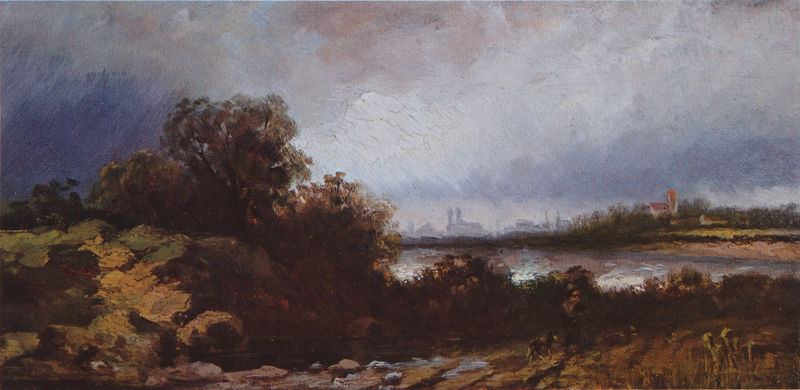
Titel: Blick auf München von Süden über die Isar
Künstler: Eduard d. Ä. Schleich
Standort: München
Institution: Privatbesitz
Schlagwörter: baum, blau, dunkel, felsen, gewitter, himmel, mann, schatten, wasser, weiß, wolken, bäume, fluss, gelb, grün, impressionismus, kirchturm, landschaft, ocker, see, stadt, ufer, braun, grau, hintergrund, licht, vordergrund, dach, gebäude, gras, haus, hund, rot, weg, wiese, wolke, beige, malerei, mensch, stein, steine, öl, bach, erde, ferne, gräser, horizont, häuser, hügel, nass, natur, wind, busch, büsche, gebüsch, gewässer, kirche, sonne, sträucher, pflanzen, england, renaissance, rosa, anhöhe, turm, bewölkt, strand, düster, ansicht, ort, fels, violett, geröll, herbst, winter, fabrik, silhouette, böschung, romantik, ölgemälde, sturm, wetter, stimmung, tiefe, bauer, skyline, kirchen, kirchtürme, regen, stadtansicht, village, schaf, bayern, türme, münchen, dom, kiesel, erdfarben, leinwand, münster, jäger, regenwolken, schiefer, isar, wanderer, kapelle, verblauung, spaziergänger, hirte, schäfer, nature, paysage, fleuve, ville, riviere, schwabing, frauenkirche, campagne, kriche, huile, eglise, schauer, prallhang, rocher, busach, flusssteine, kirchlein, mann mit hund, o, 20, jh., fluass, sankt silvester, mann+, landschaft wolken kirche wasser fluss steine, sträucher büsche gestrüb himmel stadt land fluss, eglises, silhouettes, lay, huole